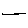
Label: line